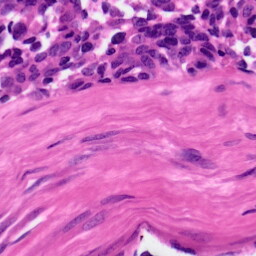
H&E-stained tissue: Ovarian